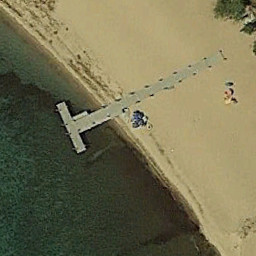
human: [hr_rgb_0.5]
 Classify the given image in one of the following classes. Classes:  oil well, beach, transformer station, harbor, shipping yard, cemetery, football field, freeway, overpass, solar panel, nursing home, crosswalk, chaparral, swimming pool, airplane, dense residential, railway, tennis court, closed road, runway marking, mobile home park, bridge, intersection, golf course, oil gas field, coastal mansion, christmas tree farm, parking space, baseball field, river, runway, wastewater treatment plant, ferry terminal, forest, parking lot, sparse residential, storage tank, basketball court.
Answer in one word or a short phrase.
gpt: ferry terminal